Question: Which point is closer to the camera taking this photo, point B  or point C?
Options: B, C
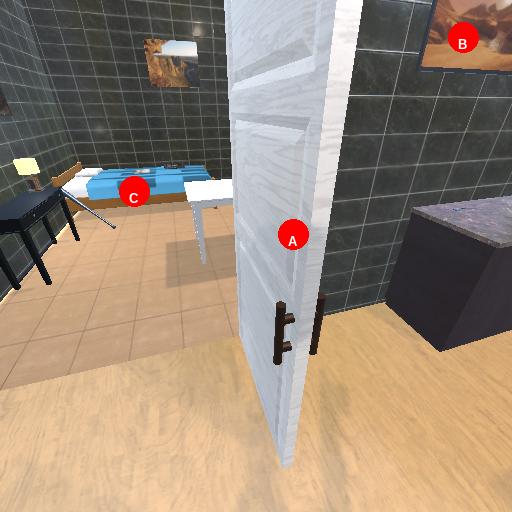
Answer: B